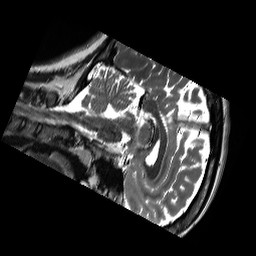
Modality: T2w
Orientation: sagittal
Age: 26
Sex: female